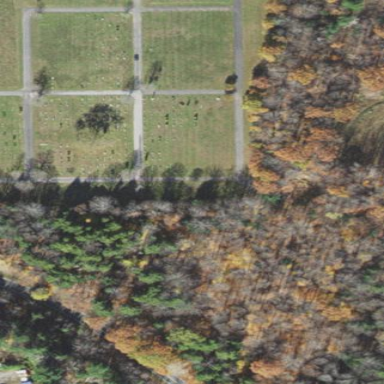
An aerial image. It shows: Cemetery.